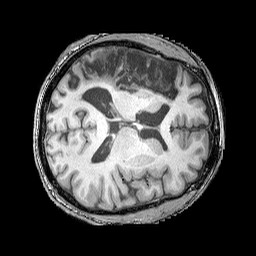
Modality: T1w
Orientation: axial
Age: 56
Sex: male
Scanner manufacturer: siemens
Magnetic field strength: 3 T
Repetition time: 2.25 s
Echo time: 0.00411 s